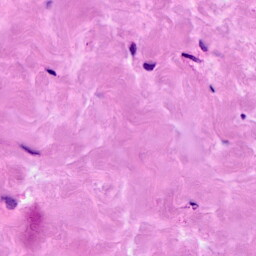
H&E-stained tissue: Breast